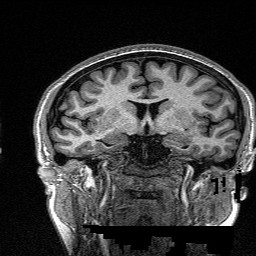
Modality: T1w
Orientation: sagittal
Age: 23
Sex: female